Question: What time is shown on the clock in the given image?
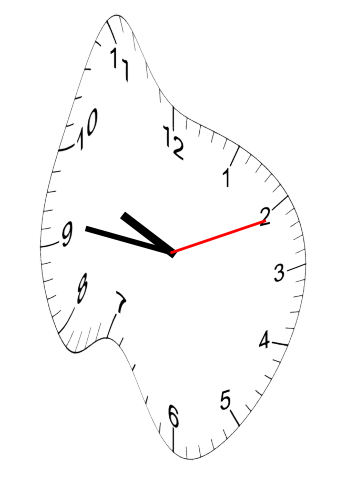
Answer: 09:46:11